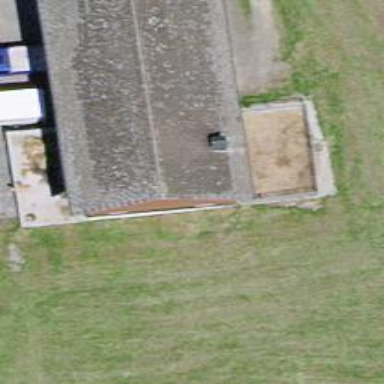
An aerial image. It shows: Farm auxiliary building.